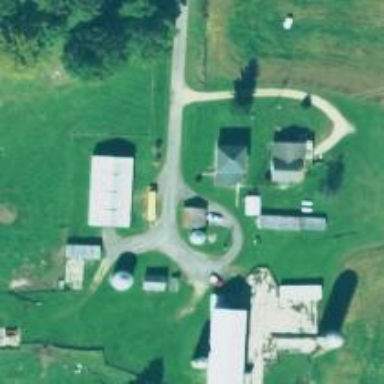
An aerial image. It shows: Silo.